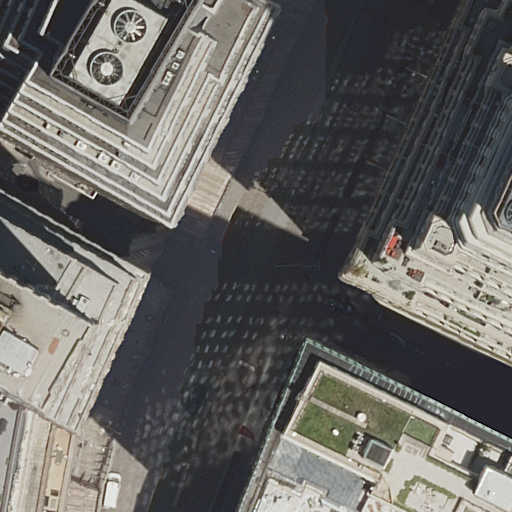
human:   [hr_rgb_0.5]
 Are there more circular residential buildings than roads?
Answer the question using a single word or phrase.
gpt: no

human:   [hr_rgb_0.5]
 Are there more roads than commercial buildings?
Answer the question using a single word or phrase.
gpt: yes

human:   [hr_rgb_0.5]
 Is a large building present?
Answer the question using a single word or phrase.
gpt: yes

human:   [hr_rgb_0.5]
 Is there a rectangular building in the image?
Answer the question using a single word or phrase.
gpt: yes

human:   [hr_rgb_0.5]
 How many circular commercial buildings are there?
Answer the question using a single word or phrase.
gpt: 0

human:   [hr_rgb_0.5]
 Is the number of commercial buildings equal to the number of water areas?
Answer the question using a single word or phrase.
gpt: no

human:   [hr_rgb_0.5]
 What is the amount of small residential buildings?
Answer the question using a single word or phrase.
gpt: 2

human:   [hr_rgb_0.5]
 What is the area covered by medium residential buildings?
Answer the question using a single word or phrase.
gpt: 0m2

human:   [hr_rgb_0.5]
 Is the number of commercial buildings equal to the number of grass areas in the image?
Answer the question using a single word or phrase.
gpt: no

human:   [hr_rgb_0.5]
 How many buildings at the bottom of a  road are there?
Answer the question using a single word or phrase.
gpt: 3

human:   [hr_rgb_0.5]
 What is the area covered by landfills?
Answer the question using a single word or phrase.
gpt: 0m2

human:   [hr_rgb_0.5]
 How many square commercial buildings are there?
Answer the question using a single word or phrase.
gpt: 0

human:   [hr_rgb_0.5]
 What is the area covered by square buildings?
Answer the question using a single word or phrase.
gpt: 0m2

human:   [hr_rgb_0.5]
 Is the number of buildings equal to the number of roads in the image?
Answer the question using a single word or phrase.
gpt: no

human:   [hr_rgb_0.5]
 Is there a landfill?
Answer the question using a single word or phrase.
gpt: no

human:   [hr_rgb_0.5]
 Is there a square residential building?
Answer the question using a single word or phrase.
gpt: no

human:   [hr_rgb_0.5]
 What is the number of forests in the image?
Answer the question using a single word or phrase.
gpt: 0

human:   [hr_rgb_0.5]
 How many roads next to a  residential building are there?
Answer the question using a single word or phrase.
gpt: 4

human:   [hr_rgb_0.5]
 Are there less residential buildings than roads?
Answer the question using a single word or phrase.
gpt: no

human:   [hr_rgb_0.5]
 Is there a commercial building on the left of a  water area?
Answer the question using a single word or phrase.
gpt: no

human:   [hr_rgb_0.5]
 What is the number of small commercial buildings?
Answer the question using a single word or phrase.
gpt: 0

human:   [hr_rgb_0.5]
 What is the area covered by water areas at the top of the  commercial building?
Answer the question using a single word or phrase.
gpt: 0m2

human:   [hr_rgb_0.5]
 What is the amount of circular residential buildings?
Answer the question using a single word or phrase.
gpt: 0

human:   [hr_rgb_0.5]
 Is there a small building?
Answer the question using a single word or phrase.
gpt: yes

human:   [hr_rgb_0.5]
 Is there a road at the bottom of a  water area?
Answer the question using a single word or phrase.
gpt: no

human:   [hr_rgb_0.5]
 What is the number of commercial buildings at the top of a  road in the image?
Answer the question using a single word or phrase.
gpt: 0

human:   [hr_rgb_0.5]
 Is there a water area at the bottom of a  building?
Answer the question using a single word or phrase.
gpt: no

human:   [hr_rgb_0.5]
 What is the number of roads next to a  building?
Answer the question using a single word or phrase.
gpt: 4

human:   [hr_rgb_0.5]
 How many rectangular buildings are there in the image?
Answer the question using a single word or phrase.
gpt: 3

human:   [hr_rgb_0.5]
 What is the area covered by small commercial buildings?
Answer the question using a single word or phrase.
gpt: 0m2

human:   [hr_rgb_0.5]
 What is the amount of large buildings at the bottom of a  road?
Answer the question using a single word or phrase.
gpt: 3

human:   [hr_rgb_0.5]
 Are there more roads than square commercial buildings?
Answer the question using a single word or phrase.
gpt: yes

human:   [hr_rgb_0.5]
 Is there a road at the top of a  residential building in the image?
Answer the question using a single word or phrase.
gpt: yes

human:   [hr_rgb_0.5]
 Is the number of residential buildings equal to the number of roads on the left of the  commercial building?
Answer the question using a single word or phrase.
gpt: no

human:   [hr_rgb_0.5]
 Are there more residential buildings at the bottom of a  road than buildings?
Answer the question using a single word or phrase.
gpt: no

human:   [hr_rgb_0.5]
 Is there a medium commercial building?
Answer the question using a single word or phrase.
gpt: no